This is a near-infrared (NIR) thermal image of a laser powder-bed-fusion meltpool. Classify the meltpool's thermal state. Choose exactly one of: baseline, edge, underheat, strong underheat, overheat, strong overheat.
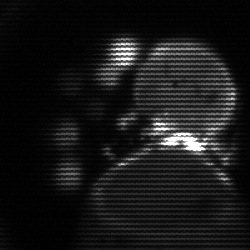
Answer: edge